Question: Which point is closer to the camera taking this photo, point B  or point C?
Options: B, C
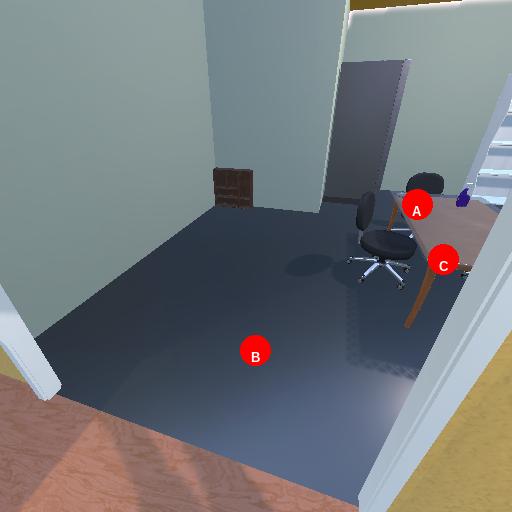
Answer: B